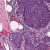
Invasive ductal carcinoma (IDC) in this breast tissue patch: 0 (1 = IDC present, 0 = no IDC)